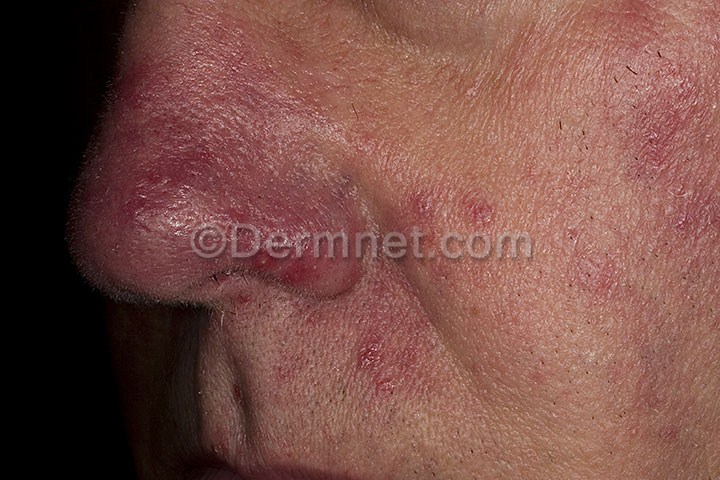
Disease: Acne and Rosacea Photos